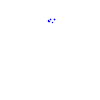
Particle: proton